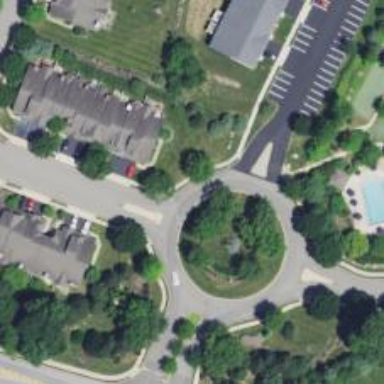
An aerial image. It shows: Residential road with roundabout.